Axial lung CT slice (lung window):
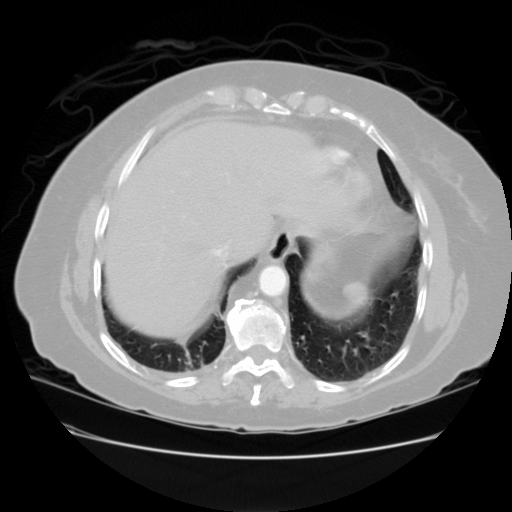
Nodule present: no